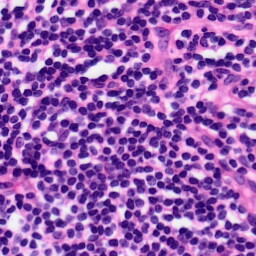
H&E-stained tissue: Pancreatic